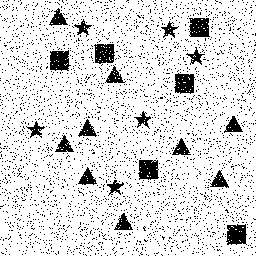
Squares: 6
Triangles: 9
Stars: 6
Total shapes: 21